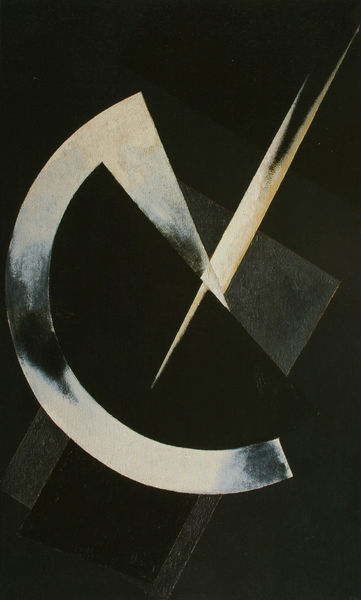
Titel: Komposition Nr. 66/86, Dichte und Gewicht
Künstler: Alexander Rodtschenko
Standort: Moskau
Institution: Tretjakow-Galerie
Schlagwörter: blau, dunkel, schatten, gelb, komposition, grau, hell, licht, schwarz, weiss, spiegelung, kontrast, rund, bogen, abstrakt, flächen, metall, eckig, rechteck, scheiben, scheibe, schraffuren, strich, halbkreis, halbrund, zacken, blitz, reflektion, pfeil, geometrie, konstruktivismus, halbkreise, suprematismus, kreisausschnitt